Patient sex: M
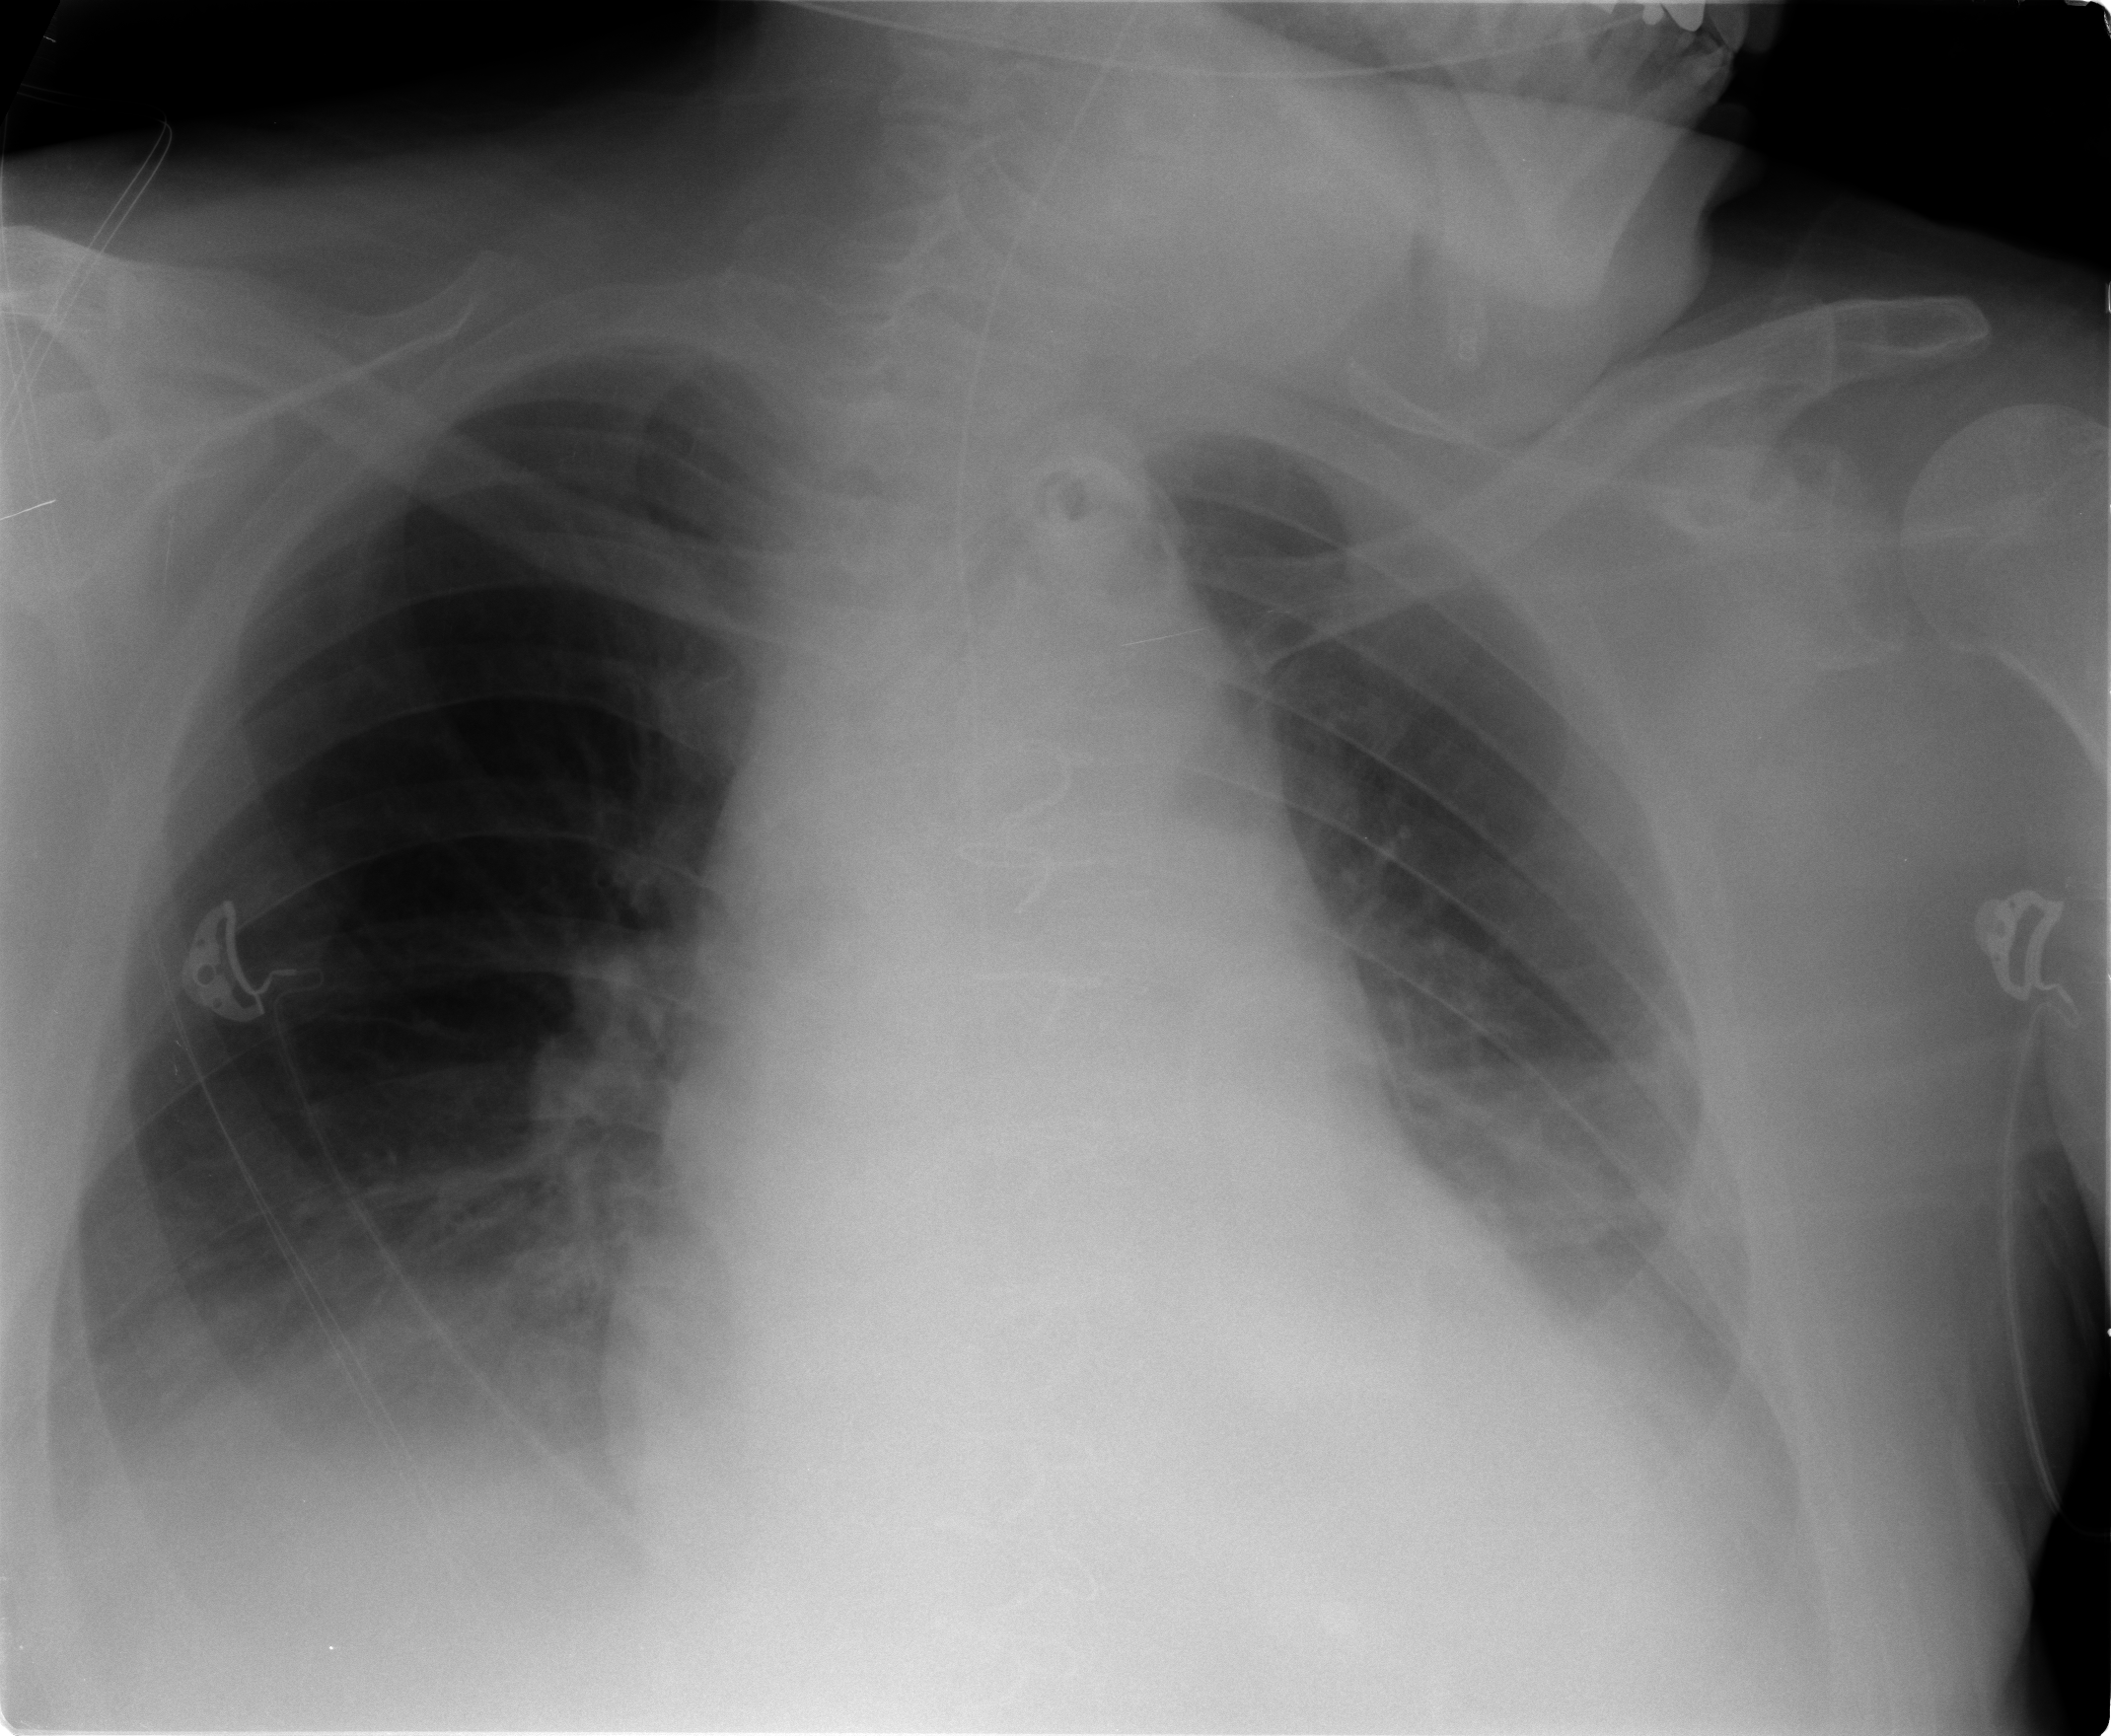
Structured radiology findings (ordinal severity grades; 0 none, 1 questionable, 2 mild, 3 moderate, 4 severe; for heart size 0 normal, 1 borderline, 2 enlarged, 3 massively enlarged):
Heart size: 2
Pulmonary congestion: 0
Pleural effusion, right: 2
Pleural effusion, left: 2
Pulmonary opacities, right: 0
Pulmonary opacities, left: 0
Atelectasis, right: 2
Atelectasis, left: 3